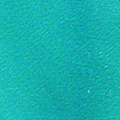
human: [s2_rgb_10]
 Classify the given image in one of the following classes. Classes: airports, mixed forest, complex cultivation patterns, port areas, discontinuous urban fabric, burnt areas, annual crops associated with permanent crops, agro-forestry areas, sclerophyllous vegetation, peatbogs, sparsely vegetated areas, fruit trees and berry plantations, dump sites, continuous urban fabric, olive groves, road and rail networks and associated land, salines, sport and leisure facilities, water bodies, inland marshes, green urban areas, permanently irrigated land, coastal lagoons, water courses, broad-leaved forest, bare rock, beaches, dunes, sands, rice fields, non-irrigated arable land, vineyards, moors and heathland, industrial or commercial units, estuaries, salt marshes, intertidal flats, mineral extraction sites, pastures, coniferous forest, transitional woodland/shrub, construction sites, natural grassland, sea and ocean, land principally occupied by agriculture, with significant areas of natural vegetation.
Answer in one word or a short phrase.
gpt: sea and ocean